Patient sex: F
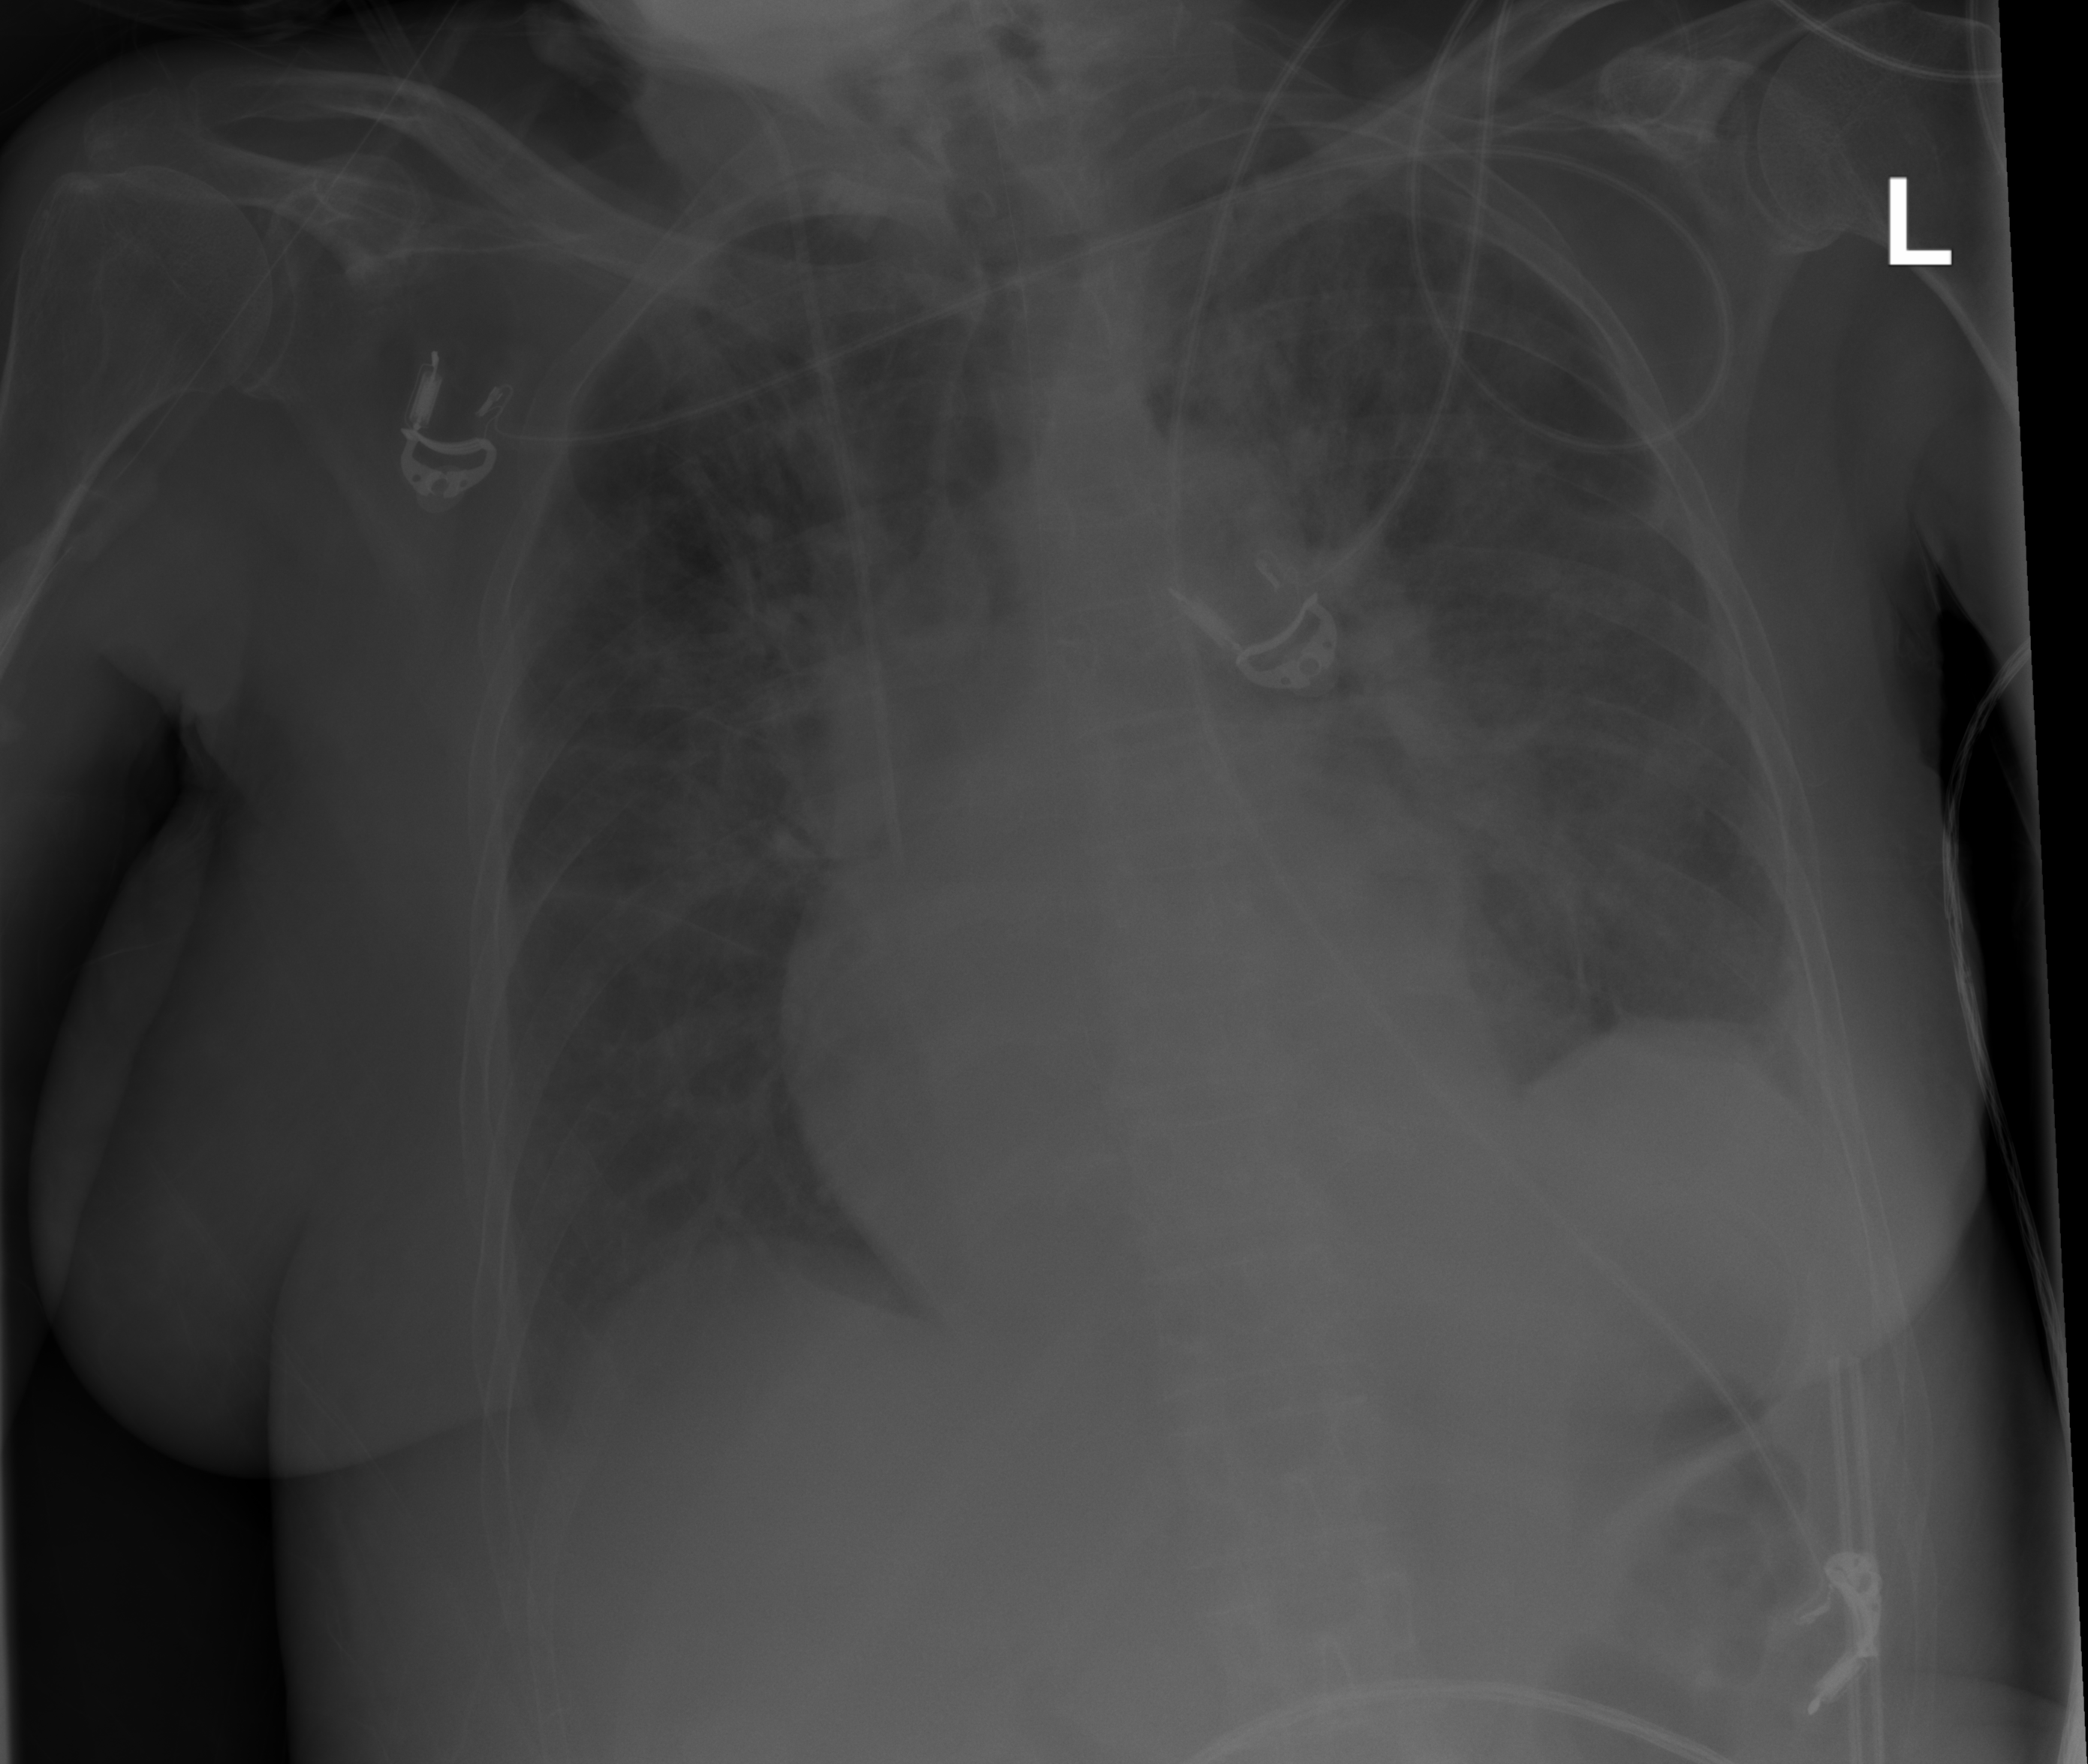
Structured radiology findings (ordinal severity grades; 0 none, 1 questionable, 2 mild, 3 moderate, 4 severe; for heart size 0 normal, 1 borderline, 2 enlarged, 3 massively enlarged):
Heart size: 1
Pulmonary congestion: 2
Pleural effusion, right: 2
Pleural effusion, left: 2
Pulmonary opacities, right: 2
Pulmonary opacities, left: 3
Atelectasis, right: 3
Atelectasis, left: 3